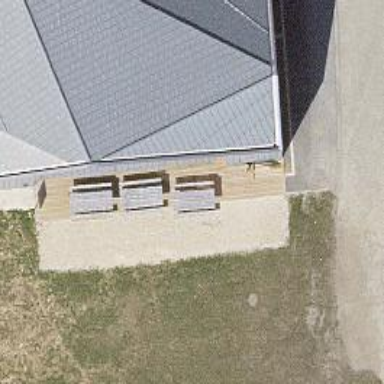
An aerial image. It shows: Picnic table located in leisure land area.